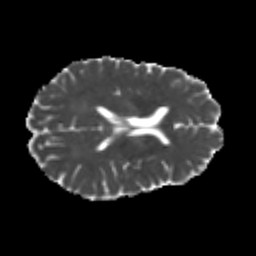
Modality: MD
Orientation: axial
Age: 24
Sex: male
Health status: healthy
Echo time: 0.074 s